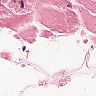
Metastatic tissue present: no